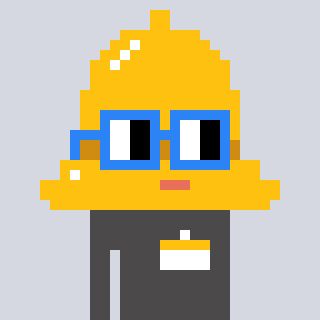
a pixel art character with square blue glasses, a bell-shaped head and a grayscale-colored body on a cool background